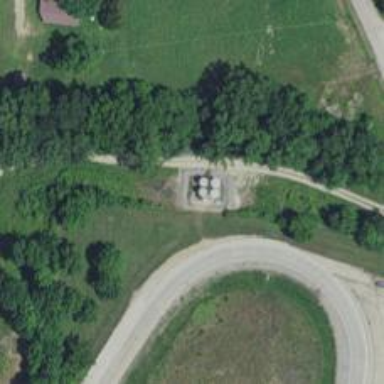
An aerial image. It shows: Storage tank that is man-made.